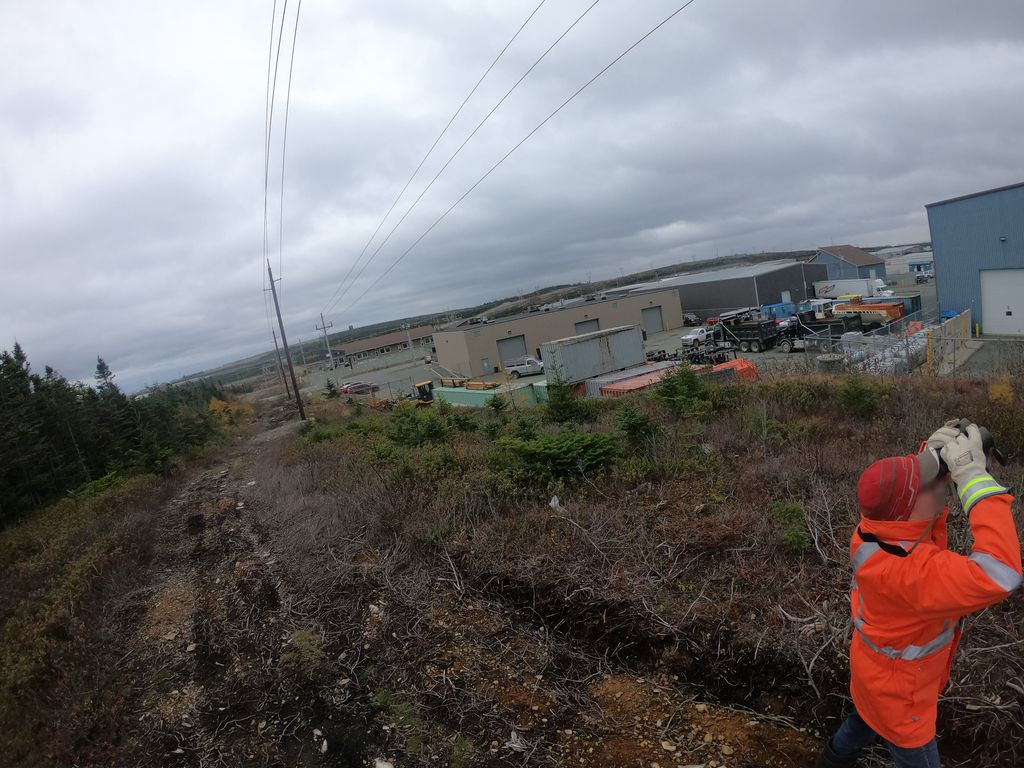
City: st_johns